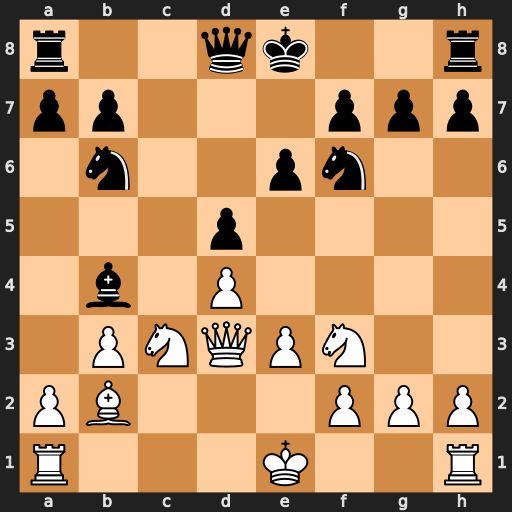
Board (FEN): r2qk2r/pp3ppp/1n2pn2/3p4/1b1P4/1PNQPN2/PB3PPP/R3K2R
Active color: w
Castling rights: KQkq
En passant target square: -
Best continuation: Qb5+ Nbd7 Qxb4